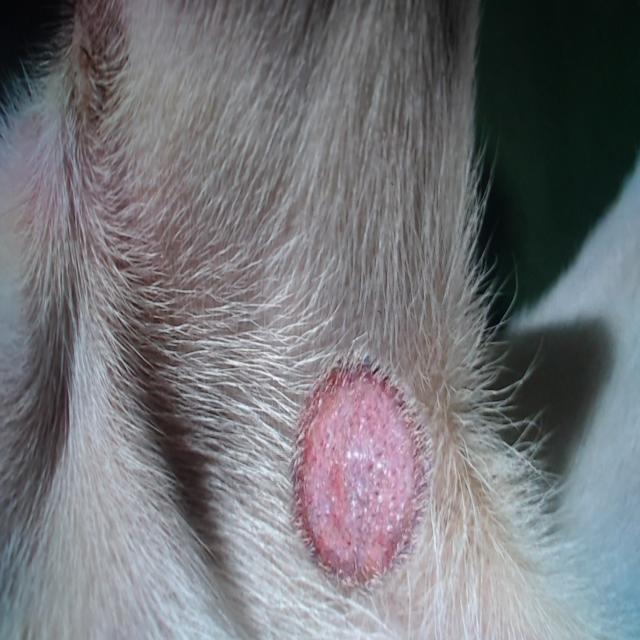
Canine ringworm (Dermatophytosis) — fungal infection caused by Microsporum or Trichophyton. Presents with circular alopecia, scaling, crusting, and broken hairs.